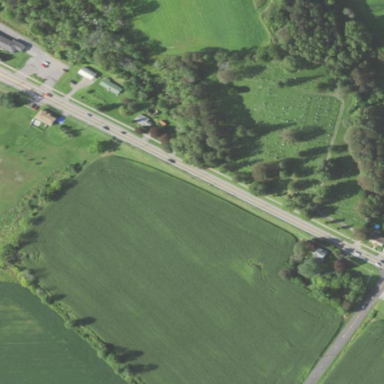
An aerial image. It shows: Cemetery.